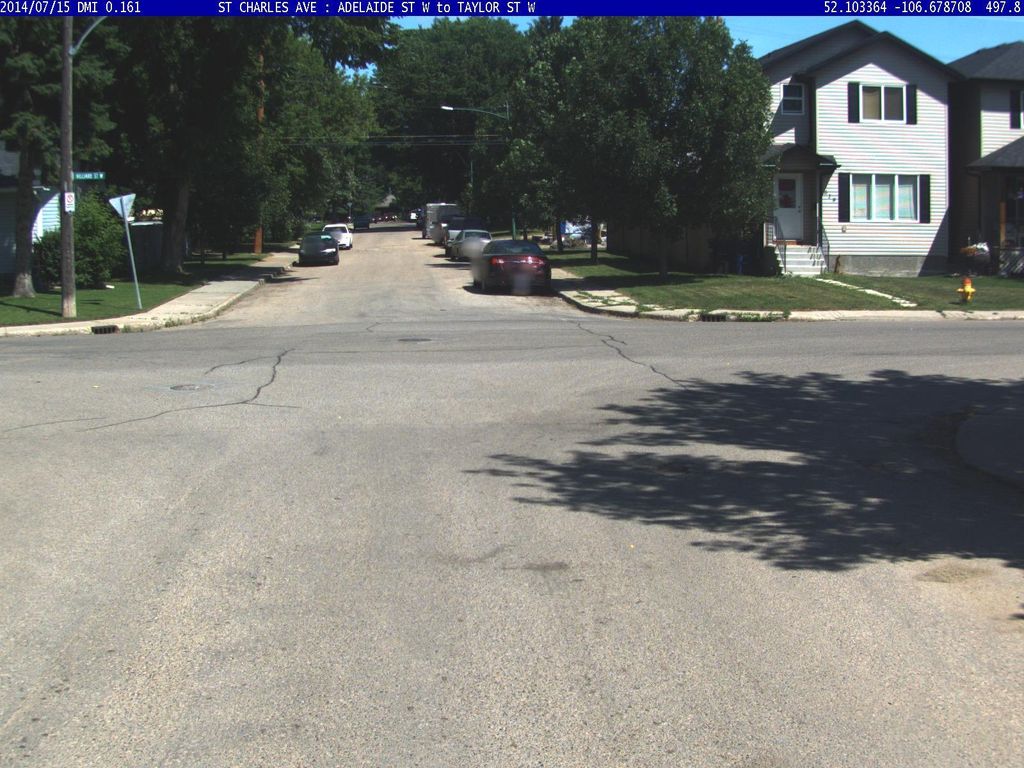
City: saskatoon